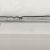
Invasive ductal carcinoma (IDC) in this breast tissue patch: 0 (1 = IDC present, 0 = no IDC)